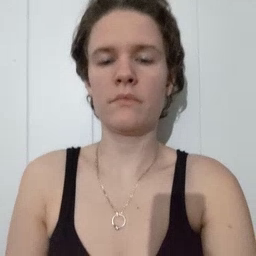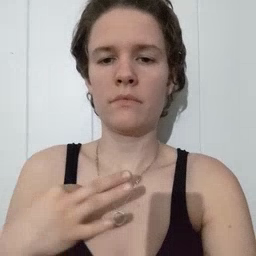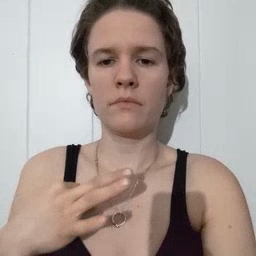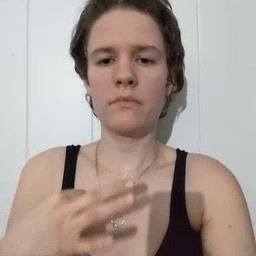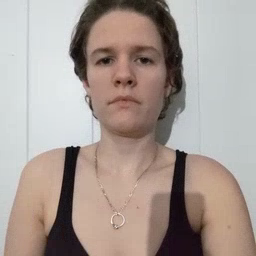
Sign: shirt